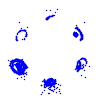
Particle: kaon